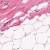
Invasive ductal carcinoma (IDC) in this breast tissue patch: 0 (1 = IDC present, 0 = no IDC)